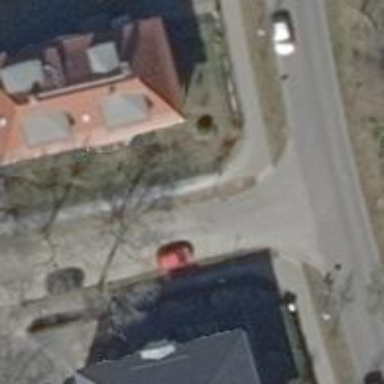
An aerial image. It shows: Sidewalk along the footway.